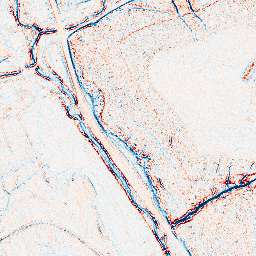
Category: edge_preserving
Decomposition family: anisotropic_diffusion
Decomposition parameters: iterations: 10
kappa: 50
gamma: 0.05
Upsampling method: bicubic_16x
Upsampling parameters: scale: 16
Upsampling scale: 16